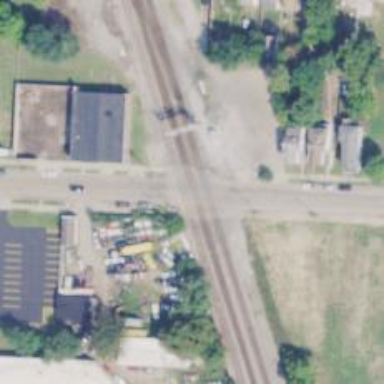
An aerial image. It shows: Railway level crossing.